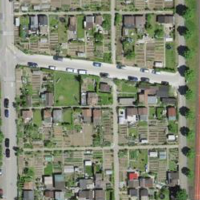
EUNIS habitat code: 53
Species observed at this site:
Bellis perennis
Cardamine hirsuta
Clematis vitalba
Convallaria majalis
Beta vulgaris